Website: home-depot
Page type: billing-address
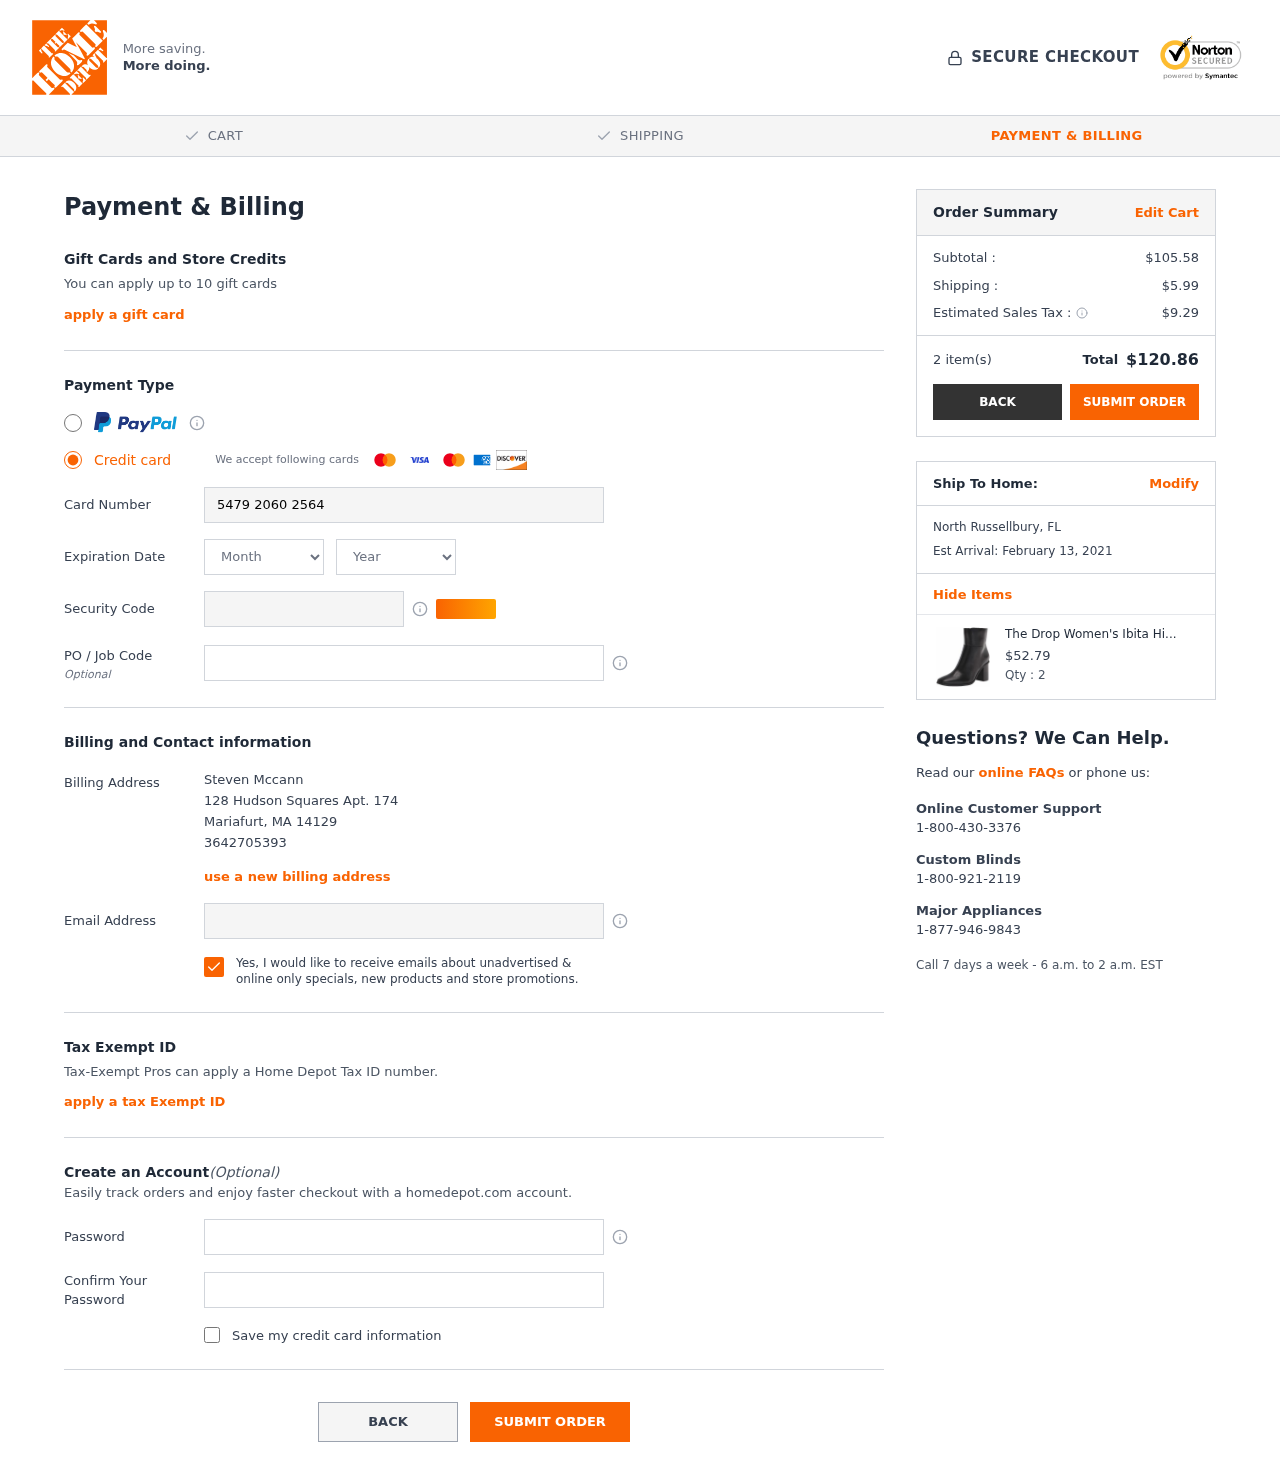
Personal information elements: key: PII_CARD_CVV
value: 155
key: PII_CARD_EXPIRY_MONTH
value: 06
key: PII_CARD_EXPIRY_YEAR
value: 28
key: PII_CARD_NUMBER
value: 5479 2060 2564 7227
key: PII_CITY
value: Mariafurt
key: PII_CITY2
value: North Russellbury
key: PII_EMAIL
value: steven.mccann@hotmail.com
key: PII_FULLNAME
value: Steven Mccann
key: PII_PHONE
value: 3642705393
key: PII_POSTCODE
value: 14129
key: PII_STATE_ABBR
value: MA
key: PII_STATE_ABBR2
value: FL
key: PII_STREET
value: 128 Hudson Squares Apt. 174
Product elements: key: PRODUCT1_NAME
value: The Drop Women's Ibita High Heel Side Zip Ankle Boot, Black, 8 B US
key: PRODUCT1_PRICE
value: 52.79
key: PRODUCT1_QUANTITY
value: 2
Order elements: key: ORDER_SUBTOTAL
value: $105.58
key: ORDER_SHIPPING_COST
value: $5.99
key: ORDER_TAX
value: $9.29
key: ORDER_NUM_ITEMS
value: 2 item(s)
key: ORDER_TOTAL
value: $120.86
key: ORDER_DELIVERY_DATE
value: Est Arrival: February 13, 2021